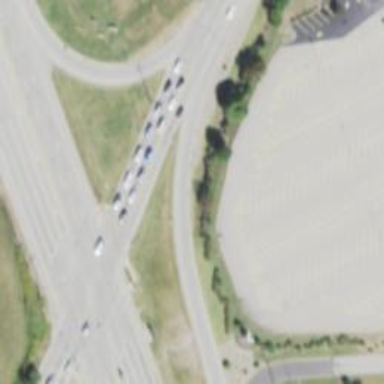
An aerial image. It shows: Trunk link highway with asphalt surface.